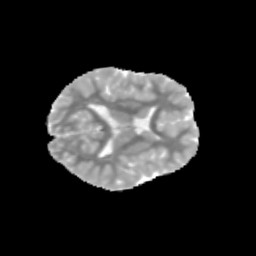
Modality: MD
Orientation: axial
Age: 10
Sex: male
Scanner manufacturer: siemens
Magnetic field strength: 3 T
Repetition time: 3.8 s
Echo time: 0.07 s